Field crop: maize
Growth stage: 1
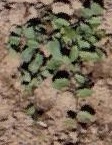
Species: convolvulus